Question: I need to get the value of the tag entered in dialog.
The sling:reosurcetype is cq/gui/components/coral/common/form/tagfield
I have tried using a graniteClass getting the value something like '$(".tagid")[0].value' where 'tagid' is the graniteclass name but this doesn't seem to me working.
I need to get the data in this screenshot iin javascript in aem

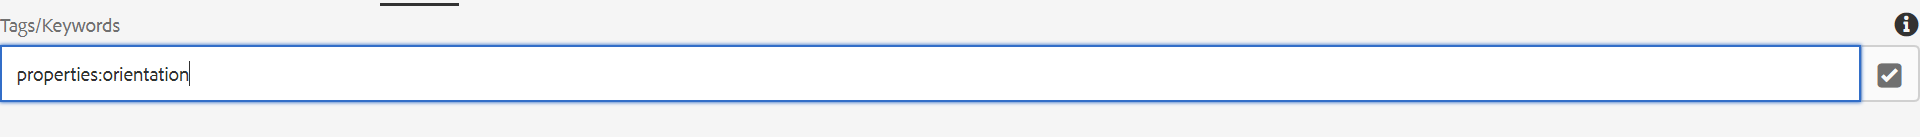
Answer: Graniteclass worked
var tags = $this.find("[data-id='tagi'").find("input").val();
where tagi is the id name of the graniteclass